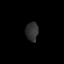
Tissue: prostate
Cell type: T cells
Senescence score: 0.3526
Nuclear area (px): 229
Mean DAPI intensity: 48.559